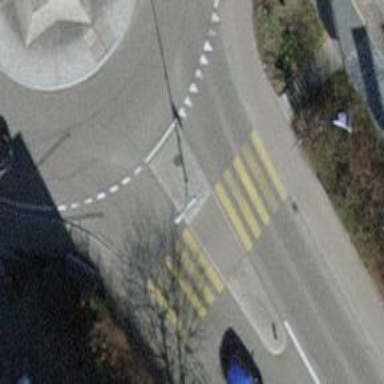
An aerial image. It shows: Uncontrolled crossing with central island on the road.